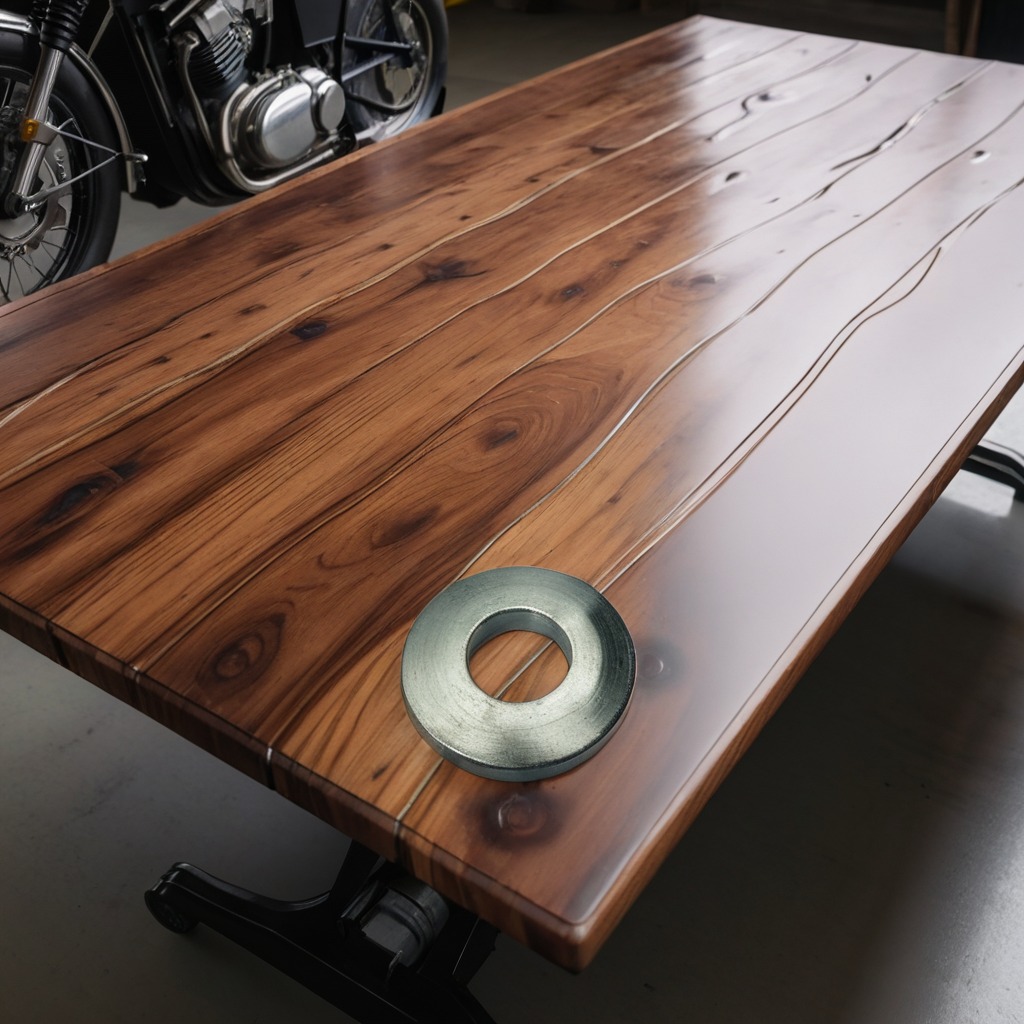
A flat metal washer lies on the oil-spilled wooden table in a vintage motorcycle garage.